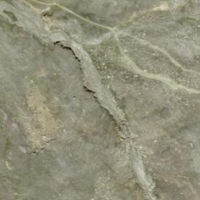
EUNIS habitat code: 48
Species observed at this site:
Jacobaea incana